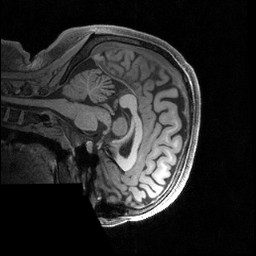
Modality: T1w
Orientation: sagittal
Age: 29
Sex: female
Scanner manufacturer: siemens
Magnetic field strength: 3 T
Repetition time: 2.4 s
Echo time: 0.00231 s